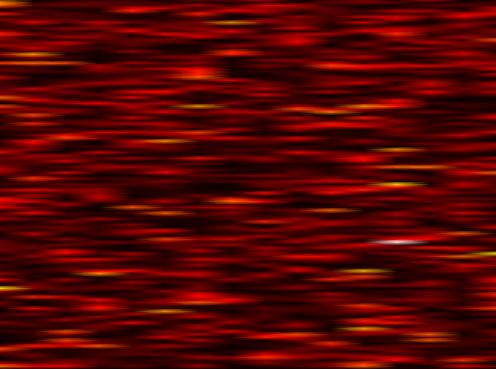
Label: OFDM